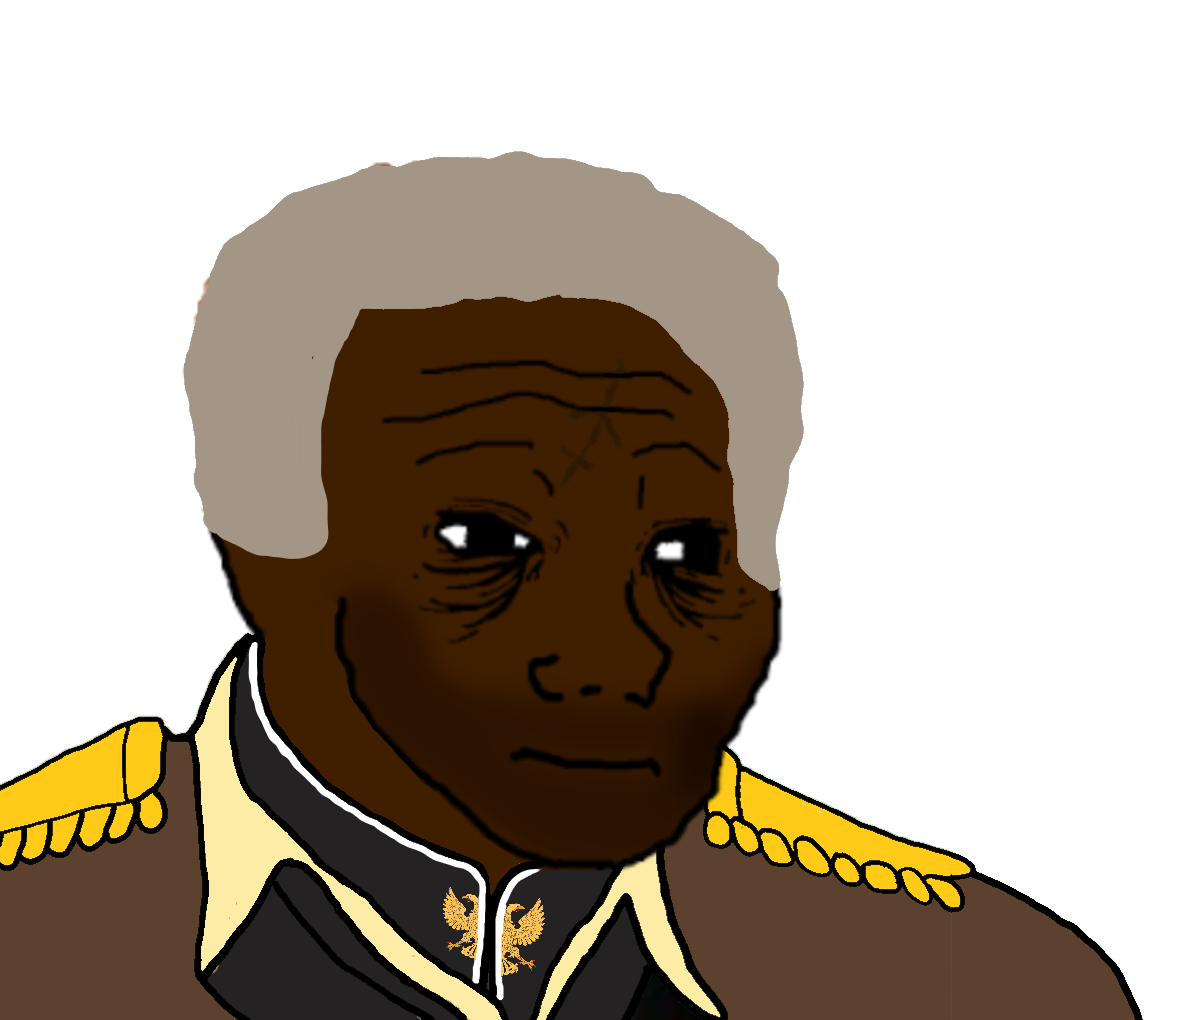
Label: 5_Blackjak